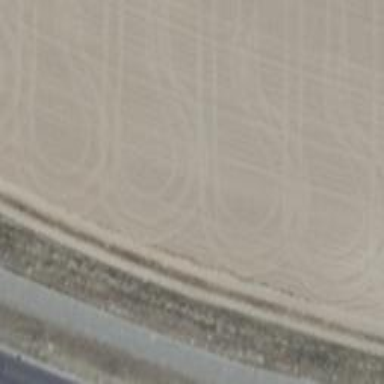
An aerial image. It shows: Track road with grade3 tracktype.